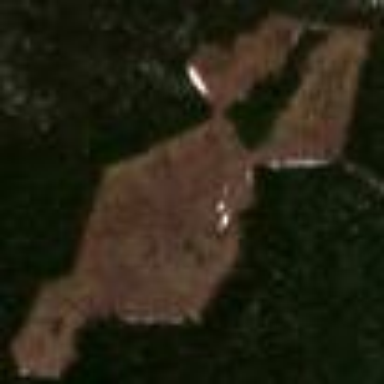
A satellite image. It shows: Logging area.